Field crop: tomato
Growth stage: 1
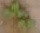
Species: solanum